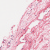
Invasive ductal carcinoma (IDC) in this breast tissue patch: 0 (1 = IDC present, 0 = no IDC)